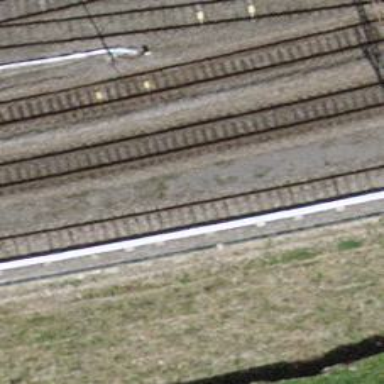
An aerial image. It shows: Single railway track with electrification through contact line.